Aerial crown-view tile of a tropical tree (Barro Colorado Island, Panama), acquired 20250217:
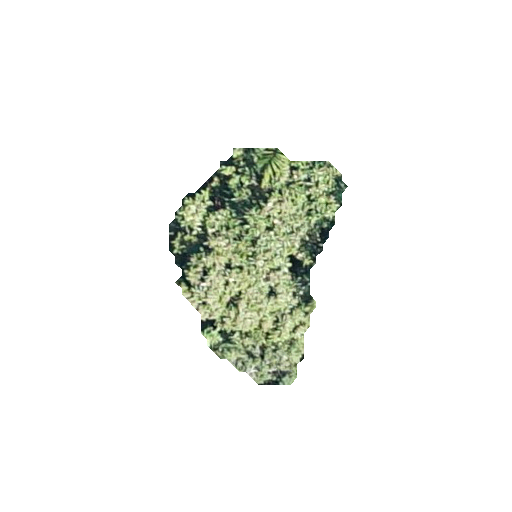
Species: Miconia argentea
GBIF accepted scientific name: Miconia argentea
Crown area: 40.727 m²